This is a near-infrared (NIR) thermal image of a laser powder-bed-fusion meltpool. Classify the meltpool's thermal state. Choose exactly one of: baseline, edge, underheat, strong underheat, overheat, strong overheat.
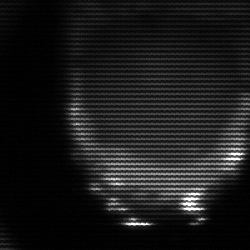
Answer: edge